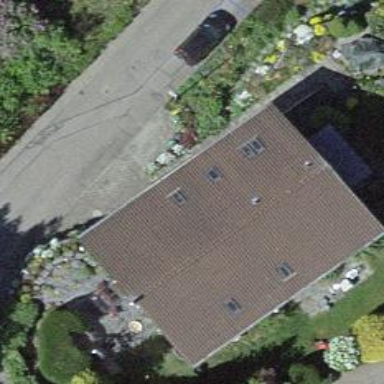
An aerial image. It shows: Gabled roof house.